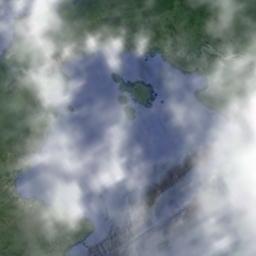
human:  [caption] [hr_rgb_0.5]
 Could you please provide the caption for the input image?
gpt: The stratus clouds and cumulus clouds are located above the lagoon and the land covered by dense vegetation .

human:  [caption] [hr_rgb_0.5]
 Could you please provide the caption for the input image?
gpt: A white cloud floats above the forest and river .

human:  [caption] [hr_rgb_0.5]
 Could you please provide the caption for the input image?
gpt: The white cloud is above green land and a lake .

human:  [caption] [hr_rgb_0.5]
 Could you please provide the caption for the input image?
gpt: Some pieces of exiguous clouds over a sea shore .

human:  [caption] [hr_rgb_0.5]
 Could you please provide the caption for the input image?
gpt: Large fluffy white clouds on green land and blue sea .